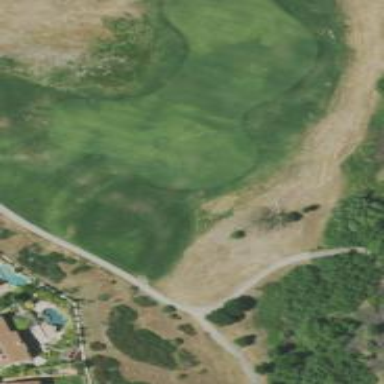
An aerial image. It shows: View of golf hole.